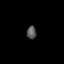
Tissue: lung
Cell type: Epithelial cells
Senescence score: 0.2379
Nuclear area (px): 122
Mean DAPI intensity: 86.664